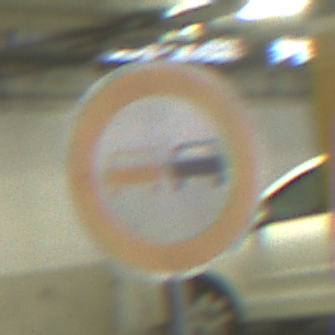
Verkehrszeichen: Ueberholverbot
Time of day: NotSpecified
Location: Indoor (Special)
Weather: NotSpecified
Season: NotSpecified
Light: Artificial